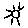
Label: sun